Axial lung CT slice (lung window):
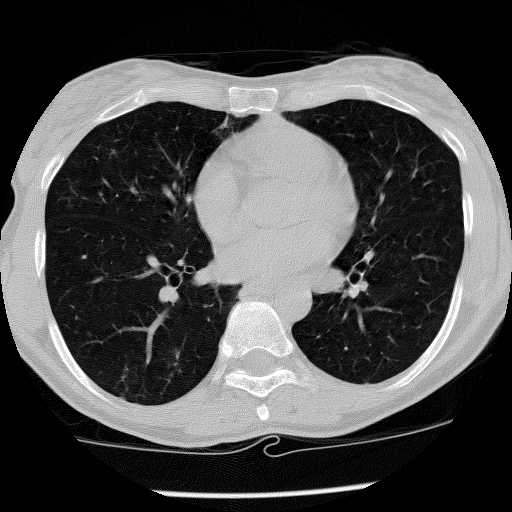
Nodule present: no